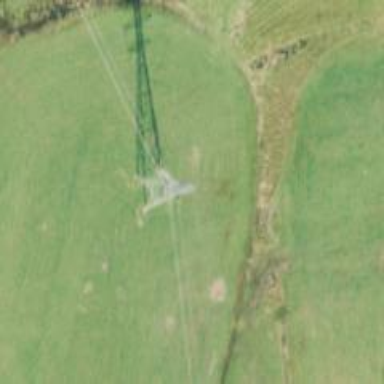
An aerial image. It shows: Lattice structure tower used for power distribution.